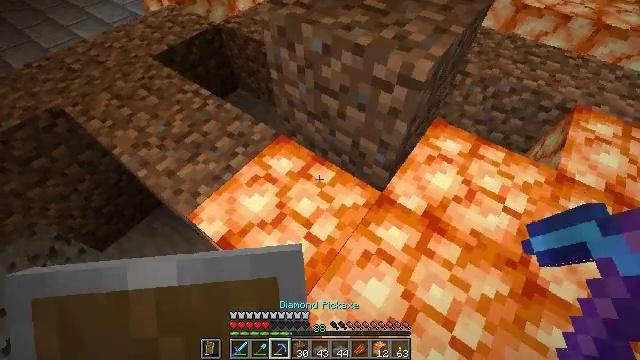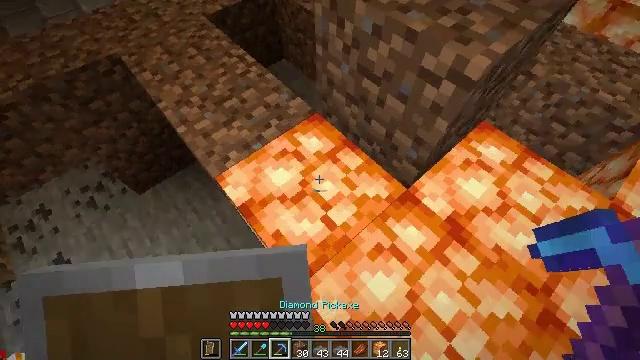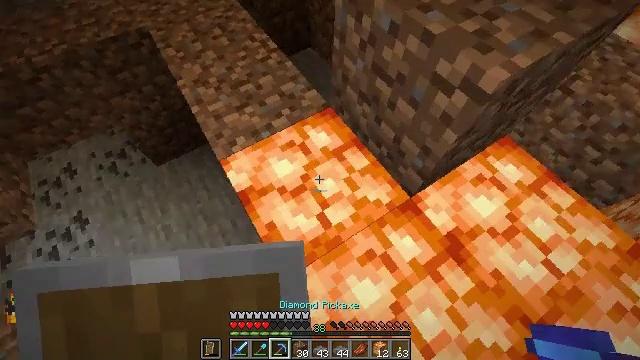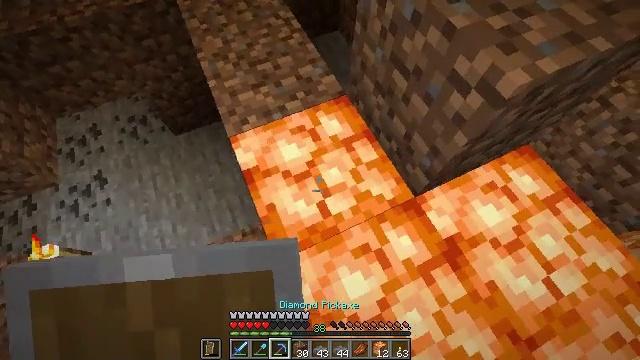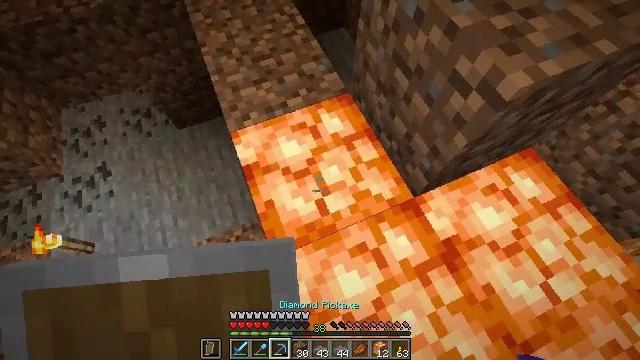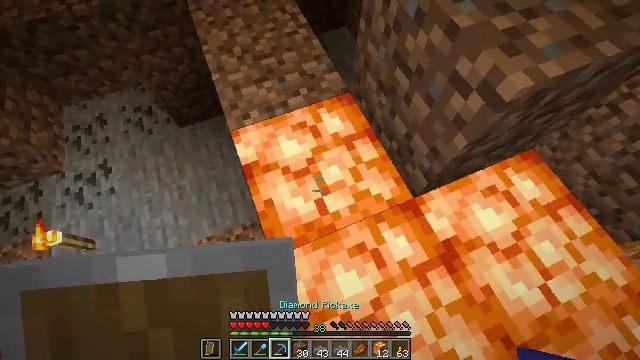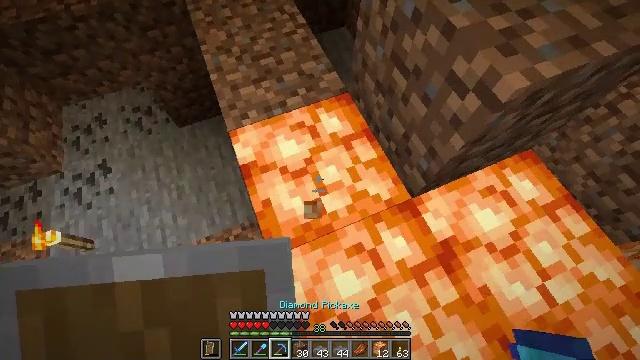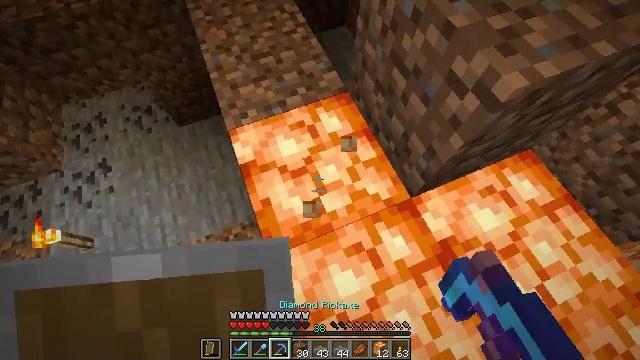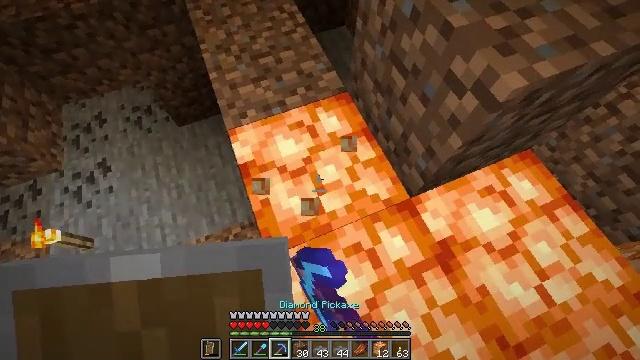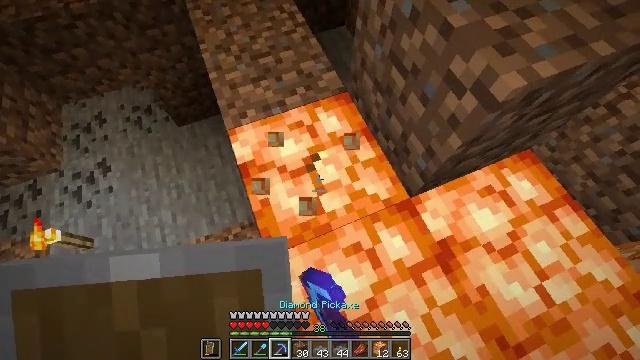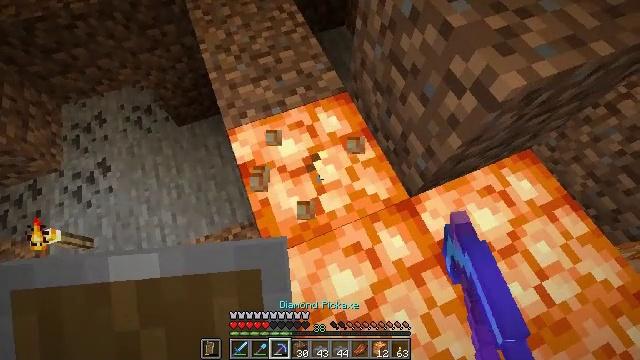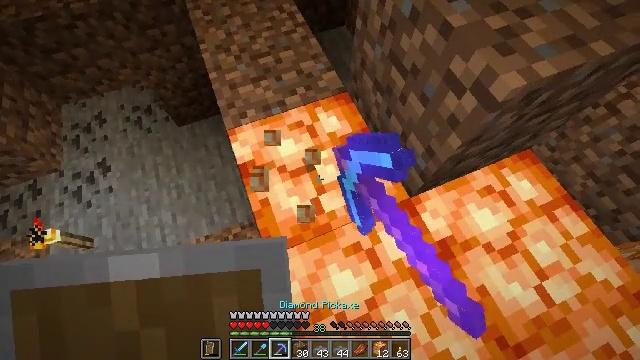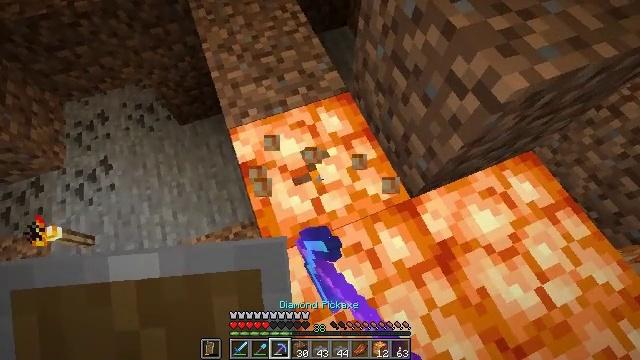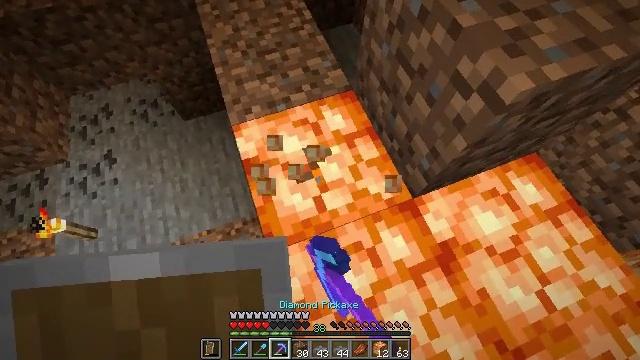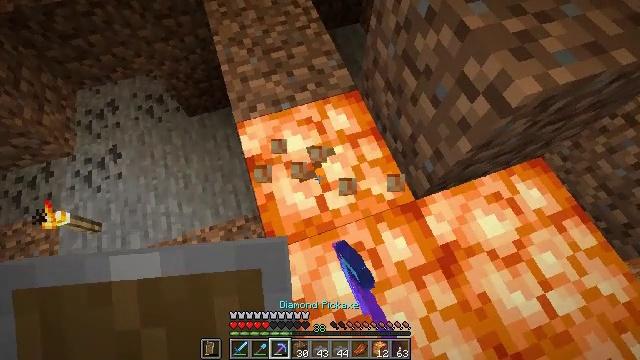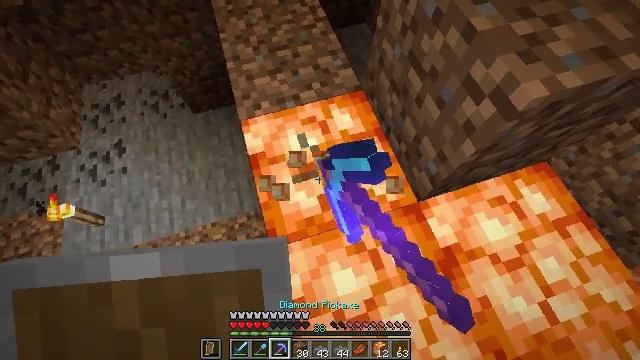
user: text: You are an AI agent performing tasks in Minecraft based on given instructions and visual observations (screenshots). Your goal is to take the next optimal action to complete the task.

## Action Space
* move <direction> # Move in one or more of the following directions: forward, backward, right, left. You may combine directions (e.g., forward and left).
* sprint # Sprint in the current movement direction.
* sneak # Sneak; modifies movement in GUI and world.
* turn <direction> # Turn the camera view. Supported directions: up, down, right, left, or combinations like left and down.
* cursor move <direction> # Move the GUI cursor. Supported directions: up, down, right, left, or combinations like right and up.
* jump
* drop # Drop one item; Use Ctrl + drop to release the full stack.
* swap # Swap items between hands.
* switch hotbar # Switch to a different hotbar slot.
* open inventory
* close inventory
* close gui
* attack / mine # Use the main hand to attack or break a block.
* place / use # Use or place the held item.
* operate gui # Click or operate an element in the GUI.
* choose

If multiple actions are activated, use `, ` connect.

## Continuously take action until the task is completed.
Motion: motion action
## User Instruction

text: Break the glowing shroomlight.
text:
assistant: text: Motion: turn left and down
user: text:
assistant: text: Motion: turn left and down
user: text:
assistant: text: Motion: turn left and down
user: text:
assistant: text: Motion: turn left
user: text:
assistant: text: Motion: no_op
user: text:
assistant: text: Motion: attack / mine
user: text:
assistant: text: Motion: attack / mine
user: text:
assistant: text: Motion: attack / mine
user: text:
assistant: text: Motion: attack / mine
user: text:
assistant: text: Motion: attack / mine
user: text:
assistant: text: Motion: attack / mine
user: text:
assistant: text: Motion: attack / mine
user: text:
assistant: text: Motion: turn left, attack / mine
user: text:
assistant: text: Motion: turn left, attack / mine
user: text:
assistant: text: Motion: turn left, attack / mine
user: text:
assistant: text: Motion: attack / mine
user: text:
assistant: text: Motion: attack / mine
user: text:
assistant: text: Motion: attack / mine
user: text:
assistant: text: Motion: attack / mine
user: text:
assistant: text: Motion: attack / mine
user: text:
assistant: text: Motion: attack / mine
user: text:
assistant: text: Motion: attack / mine
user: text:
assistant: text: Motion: attack / mine
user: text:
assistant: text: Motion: attack / mine
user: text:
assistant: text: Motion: attack / mine
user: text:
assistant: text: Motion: attack / mine
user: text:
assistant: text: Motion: attack / mine
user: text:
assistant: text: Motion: attack / mine
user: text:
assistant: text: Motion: attack / mine
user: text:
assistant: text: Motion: attack / mine